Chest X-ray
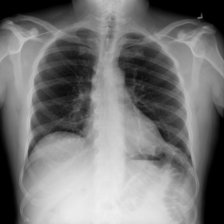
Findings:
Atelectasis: negative
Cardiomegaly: negative
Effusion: negative
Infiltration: positive
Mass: negative
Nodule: negative
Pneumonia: negative
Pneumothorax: negative
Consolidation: negative
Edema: negative
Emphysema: negative
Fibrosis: negative
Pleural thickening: negative
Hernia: negative